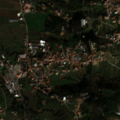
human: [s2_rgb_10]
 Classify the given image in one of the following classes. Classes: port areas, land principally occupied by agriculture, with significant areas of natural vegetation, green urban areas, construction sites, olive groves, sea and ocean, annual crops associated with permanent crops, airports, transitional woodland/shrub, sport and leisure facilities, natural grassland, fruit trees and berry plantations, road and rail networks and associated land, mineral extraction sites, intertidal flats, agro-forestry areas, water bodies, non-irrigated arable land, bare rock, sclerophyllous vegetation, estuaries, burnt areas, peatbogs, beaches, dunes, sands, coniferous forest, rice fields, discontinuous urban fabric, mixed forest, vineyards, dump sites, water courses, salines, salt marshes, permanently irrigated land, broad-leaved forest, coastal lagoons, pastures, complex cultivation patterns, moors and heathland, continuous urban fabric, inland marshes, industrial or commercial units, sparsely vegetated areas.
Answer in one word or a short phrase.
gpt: discontinuous urban fabric, vineyards, fruit trees and berry plantations, complex cultivation patterns, land principally occupied by agriculture, with significant areas of natural vegetation